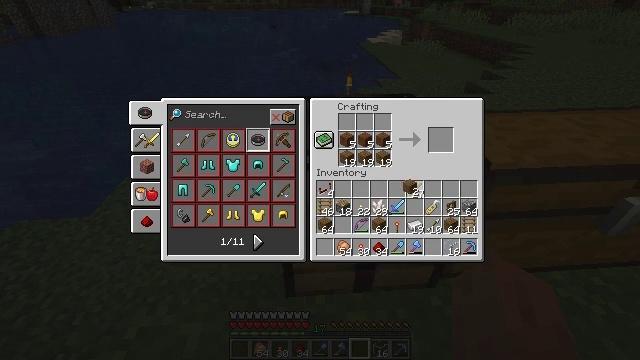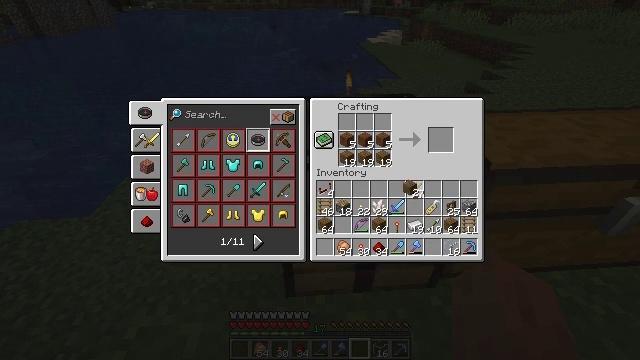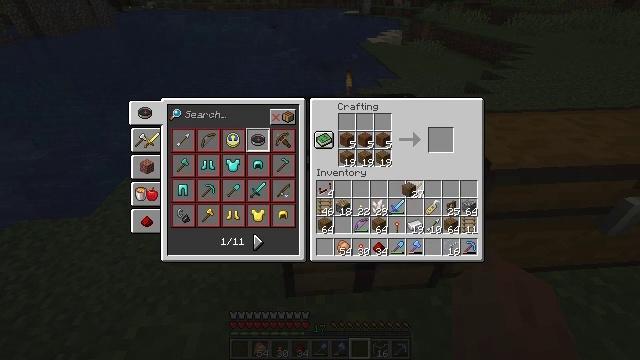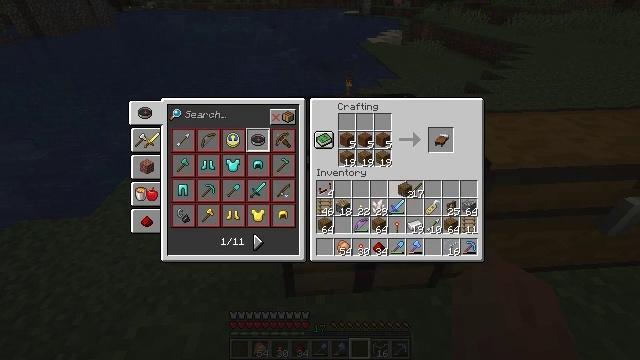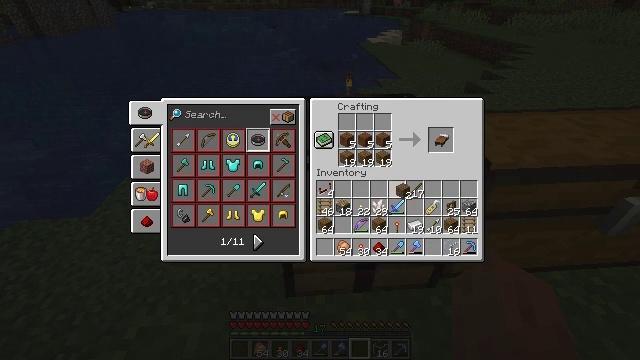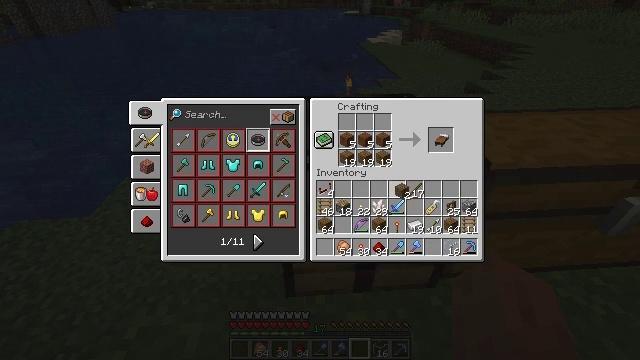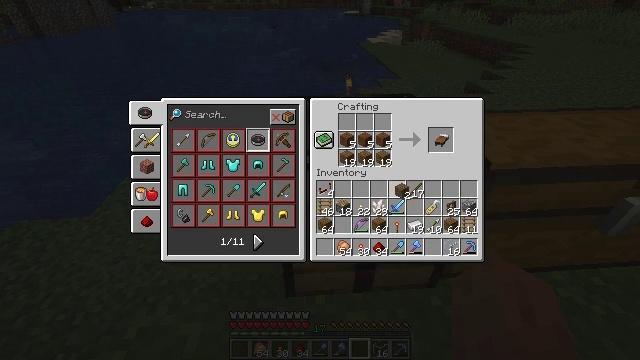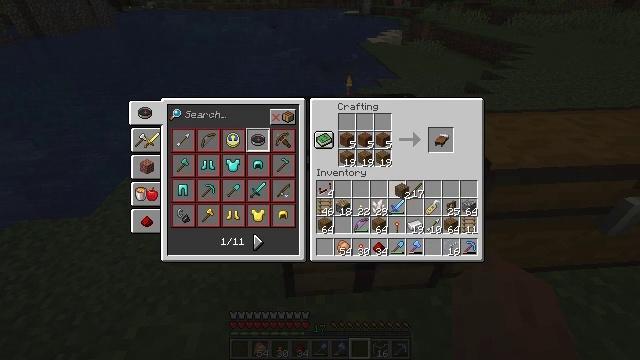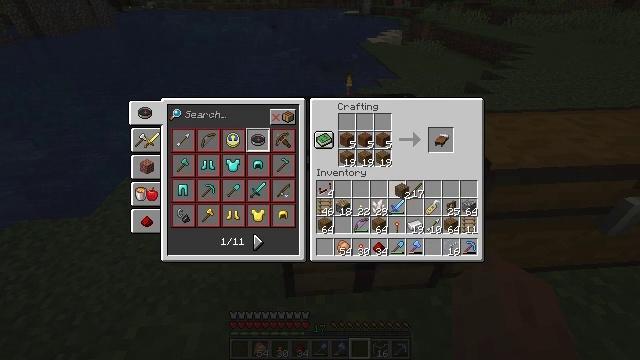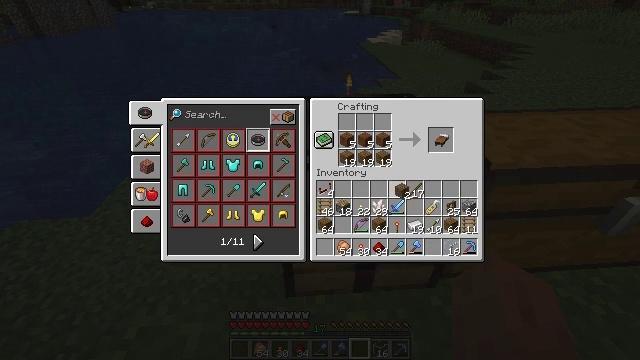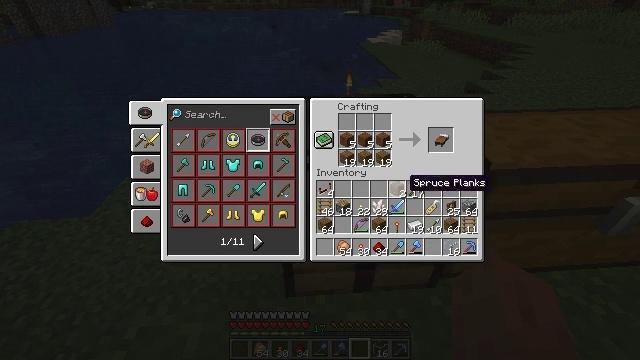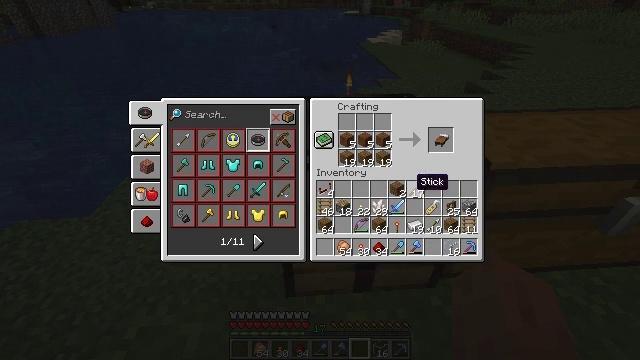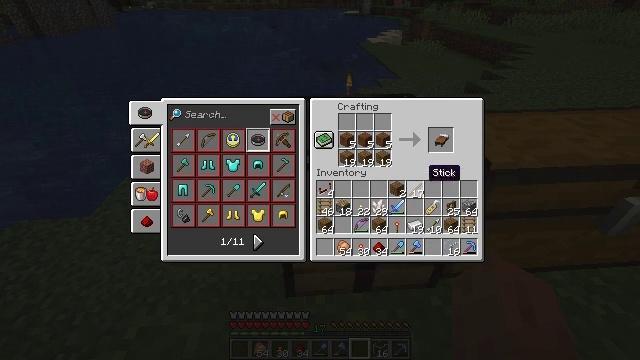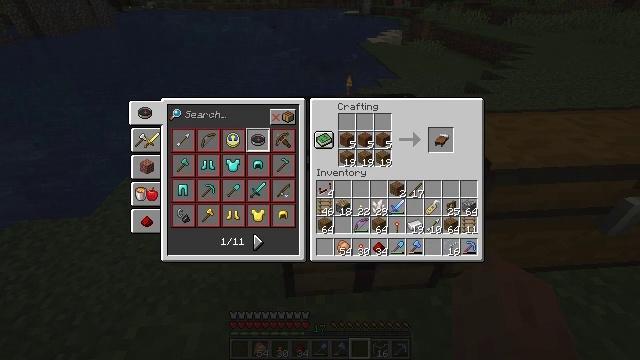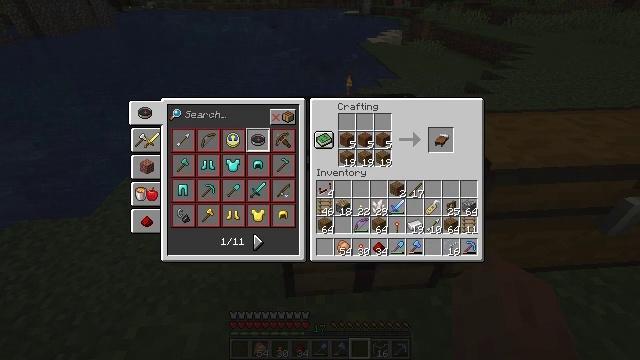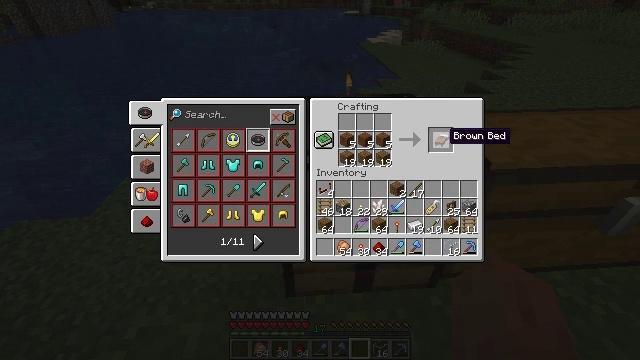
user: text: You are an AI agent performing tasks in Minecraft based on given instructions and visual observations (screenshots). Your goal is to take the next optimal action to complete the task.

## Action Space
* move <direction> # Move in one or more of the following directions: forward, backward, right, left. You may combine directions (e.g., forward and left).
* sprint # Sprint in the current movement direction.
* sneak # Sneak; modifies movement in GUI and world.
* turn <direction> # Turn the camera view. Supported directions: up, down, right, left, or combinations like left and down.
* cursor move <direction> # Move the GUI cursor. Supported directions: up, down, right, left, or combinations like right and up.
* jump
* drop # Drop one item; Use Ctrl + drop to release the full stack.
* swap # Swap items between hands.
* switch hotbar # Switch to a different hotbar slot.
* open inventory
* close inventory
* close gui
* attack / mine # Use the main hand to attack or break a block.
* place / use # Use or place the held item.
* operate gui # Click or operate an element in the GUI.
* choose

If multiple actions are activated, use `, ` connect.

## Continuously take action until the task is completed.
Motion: motion action
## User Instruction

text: Mix brown dye with wool to craft a brown bed.
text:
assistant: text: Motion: no_op
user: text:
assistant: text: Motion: no_op
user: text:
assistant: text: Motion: no_op
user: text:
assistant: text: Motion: no_op
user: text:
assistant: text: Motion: no_op
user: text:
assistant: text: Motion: no_op
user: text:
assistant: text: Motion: operate gui
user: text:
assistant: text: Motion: operate gui
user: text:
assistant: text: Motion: operate gui
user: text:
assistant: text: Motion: no_op
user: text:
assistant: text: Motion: cursor move right
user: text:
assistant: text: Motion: cursor move right and up
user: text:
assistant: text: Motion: cursor move right and up
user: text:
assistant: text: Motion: sneak, cursor move right and up
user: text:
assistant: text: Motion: sneak, cursor move up
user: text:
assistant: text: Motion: sneak
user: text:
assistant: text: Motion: sneak
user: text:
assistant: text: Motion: sneak
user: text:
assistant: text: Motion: sneak
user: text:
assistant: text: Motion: sneak, operate gui
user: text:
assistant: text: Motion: sneak, operate gui
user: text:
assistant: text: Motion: sneak, operate gui
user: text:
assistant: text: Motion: sneak
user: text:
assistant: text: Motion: sneak
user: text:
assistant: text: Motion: sneak